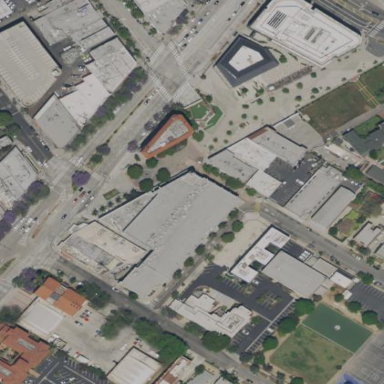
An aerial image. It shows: Cinema building.